Question: As the title mentions i'm having a problem getting Firefox to animate a container element with the class name .mover - left : 0% and back to left : 100%.
I've put together an example here..
<URL>
Scroll down to the yellow page, 'who we are', then select the black box, this should animate the .mover element to the left. Click it again on the revealed 'our people' page, and it should return to its original position.
My code works on IE9, chrome and safari, but fails on Firefox ??
the picture illustrates my dilemma in the example above, the grey box is the .mover element thats animated on, the squares are the pages. in FF .mover topscrolls to 0 then animates left into a void.

Thanks
cam
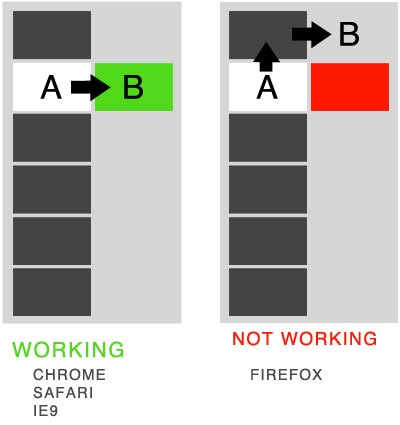
Answer: ANSWER - Setting the 'html' overflow properties to 'hidden'/'auto' was the culprit.
Working example in FF;
<URL>